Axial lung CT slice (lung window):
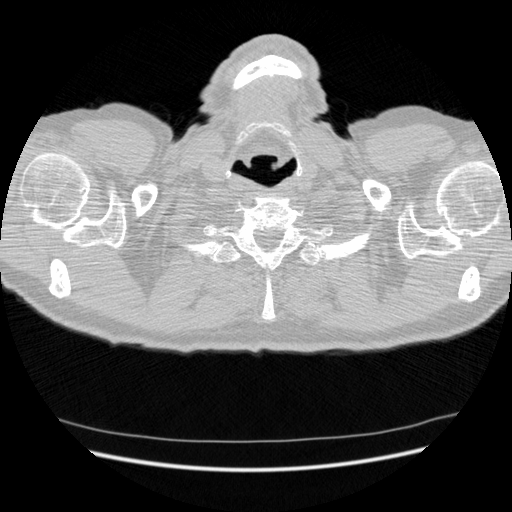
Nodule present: no